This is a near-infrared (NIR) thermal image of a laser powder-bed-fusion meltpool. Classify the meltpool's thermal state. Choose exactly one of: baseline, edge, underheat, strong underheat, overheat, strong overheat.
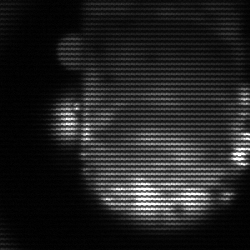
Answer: baseline